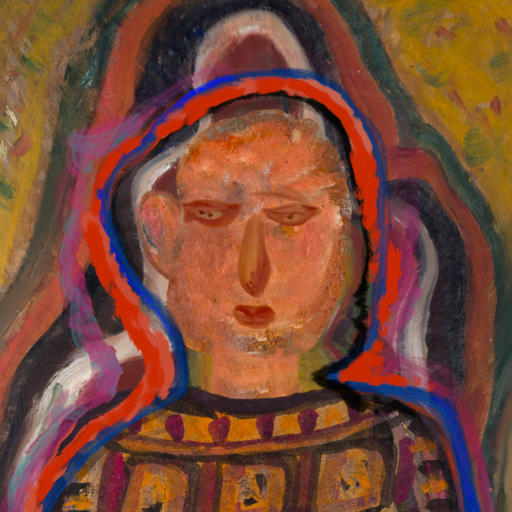
Background: AfterRaid, Head And Neck Front: Boggyland, Face Front: Pious_Lady, Bust: Doll, Hair Front: Experience, Head Accessory: Blank, Second Necklace: Blank, Necklace: Blank, Baby: Blank